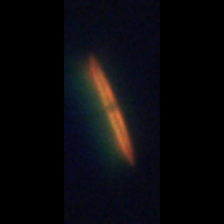
Taxon: Pennate
Group: Diatoms